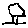
Label: tree